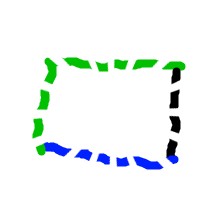
Shape: rectangle